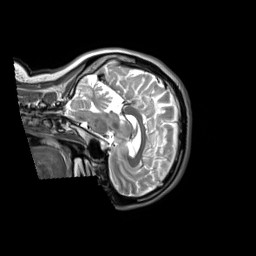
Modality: T2w
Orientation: sagittal
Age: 48
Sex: female
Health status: ill
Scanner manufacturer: siemens
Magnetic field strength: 3 T
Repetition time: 2.8 s
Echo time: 0.326 s